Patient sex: M
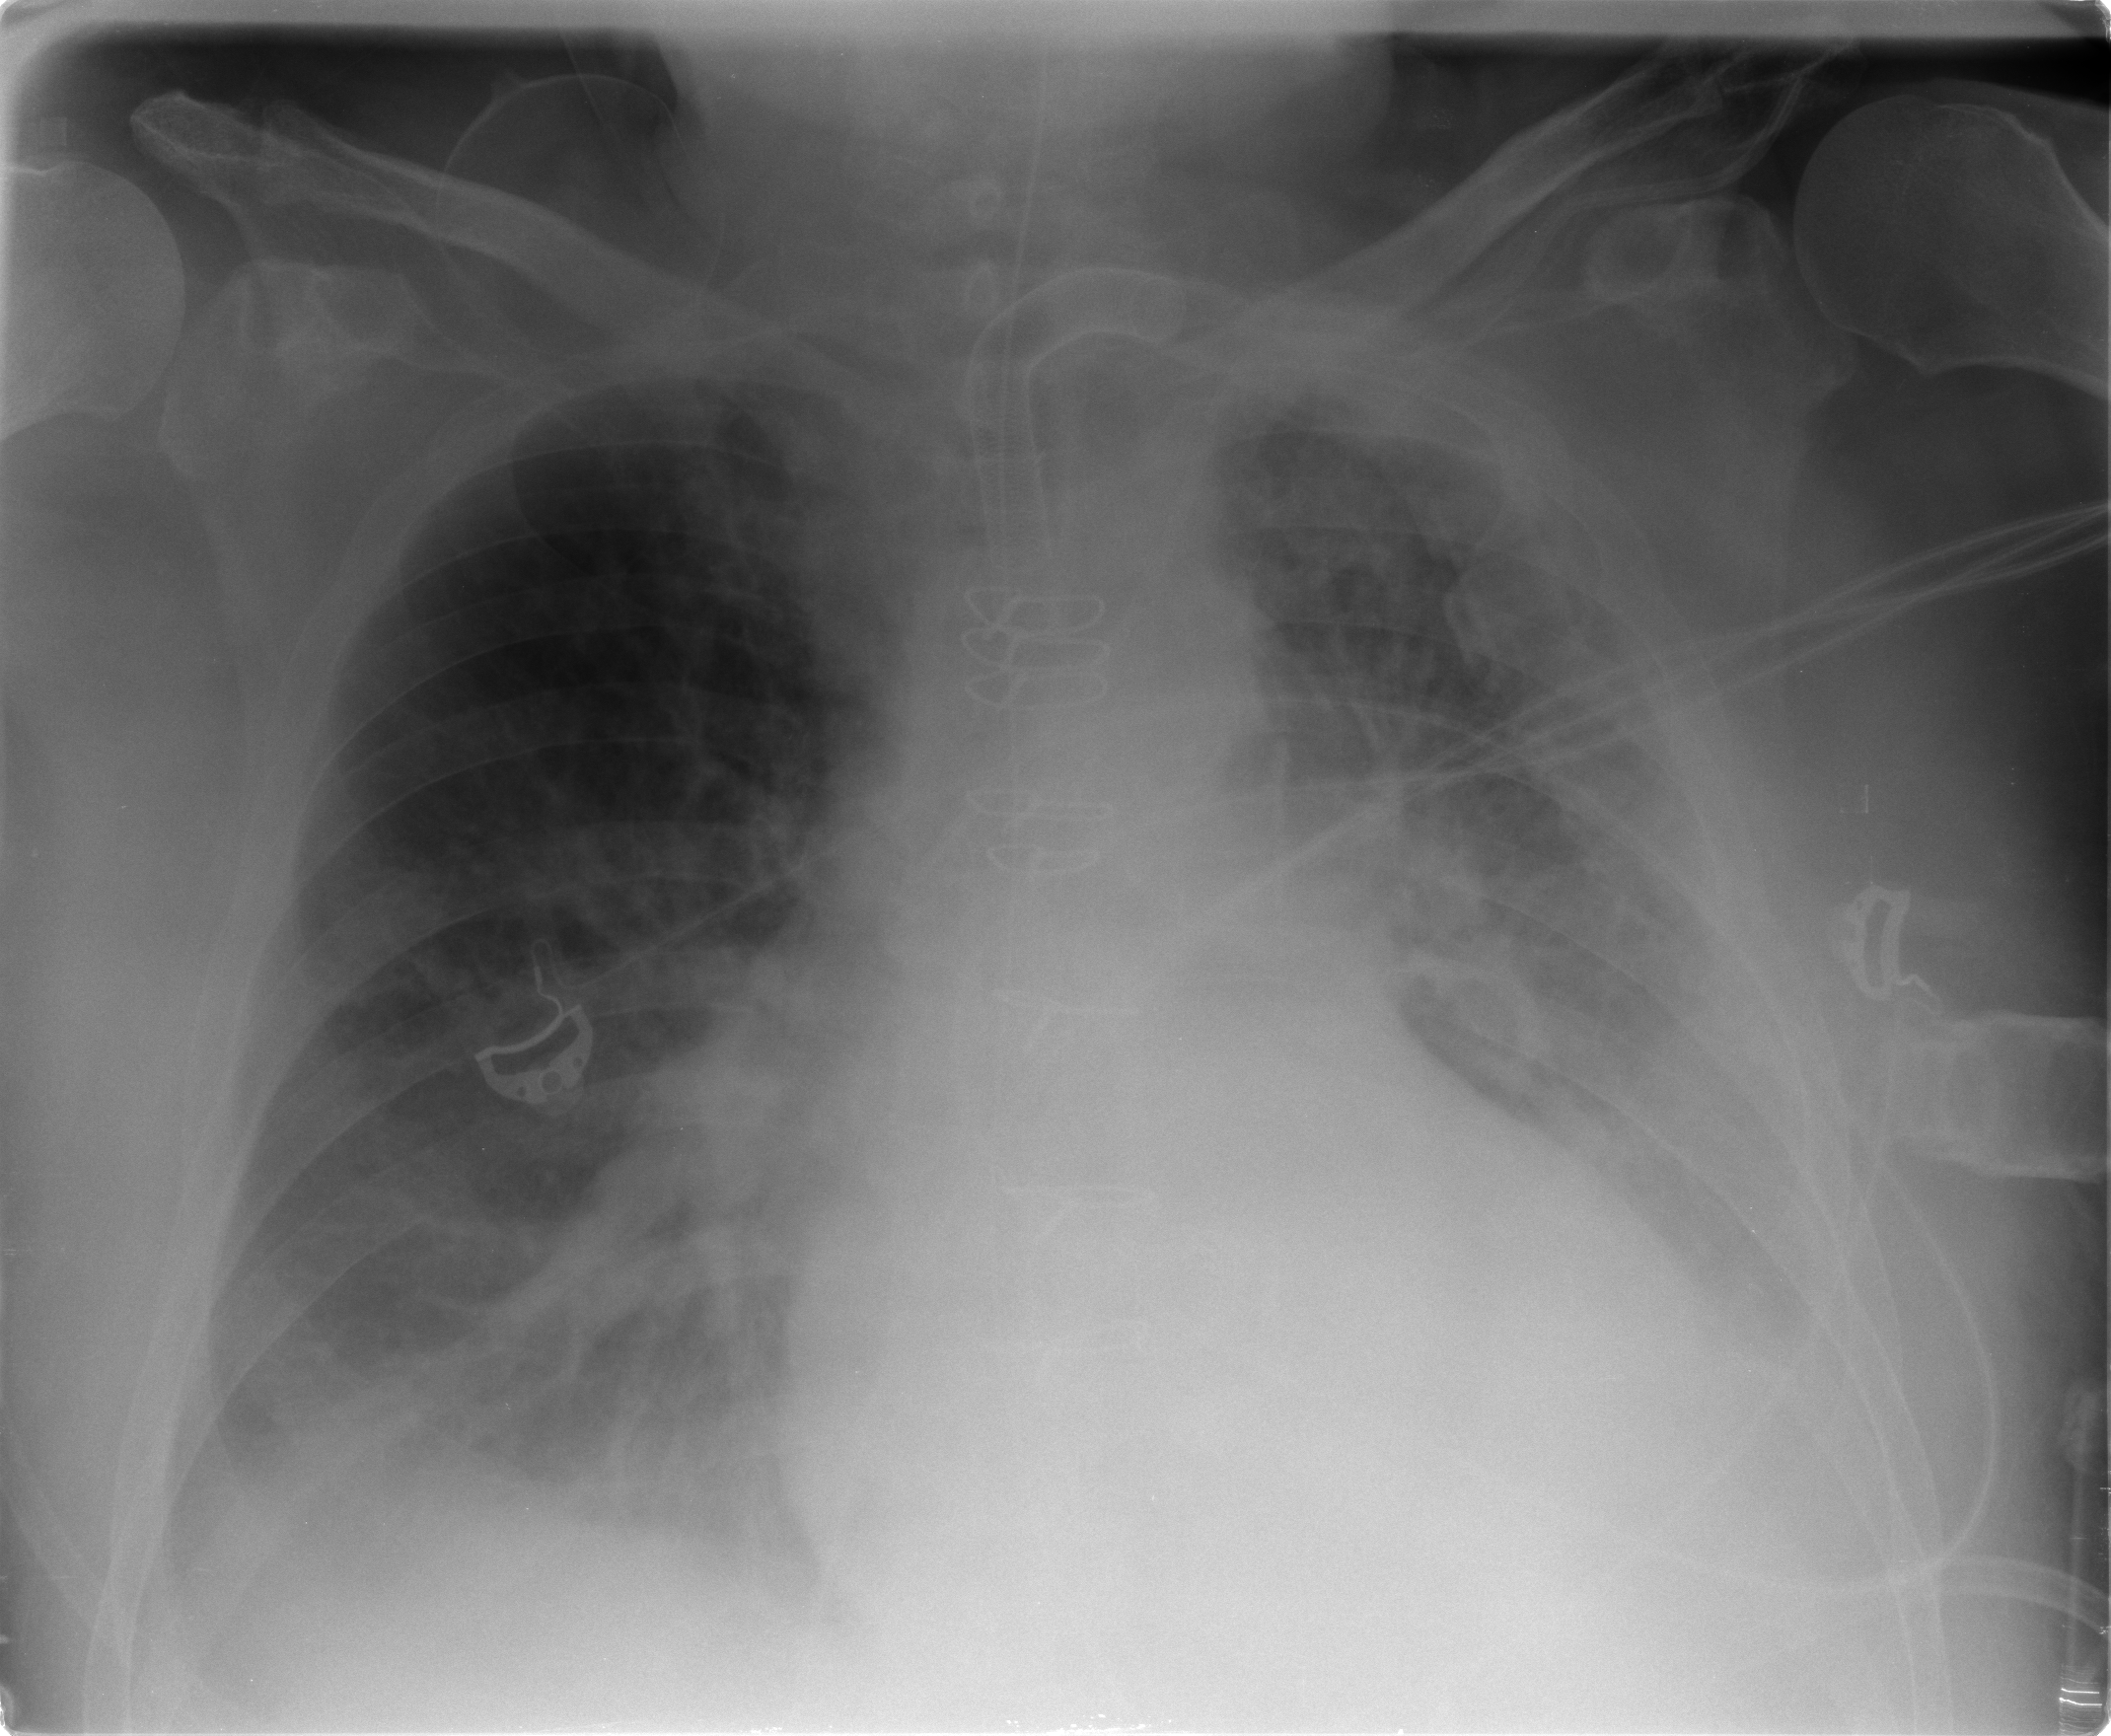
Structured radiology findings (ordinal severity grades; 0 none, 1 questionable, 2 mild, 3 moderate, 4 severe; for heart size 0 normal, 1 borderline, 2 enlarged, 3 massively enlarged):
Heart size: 2
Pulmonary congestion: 2
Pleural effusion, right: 1
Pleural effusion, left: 2
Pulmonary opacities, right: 2
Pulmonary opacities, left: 2
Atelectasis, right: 2
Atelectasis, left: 3